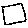
Label: square